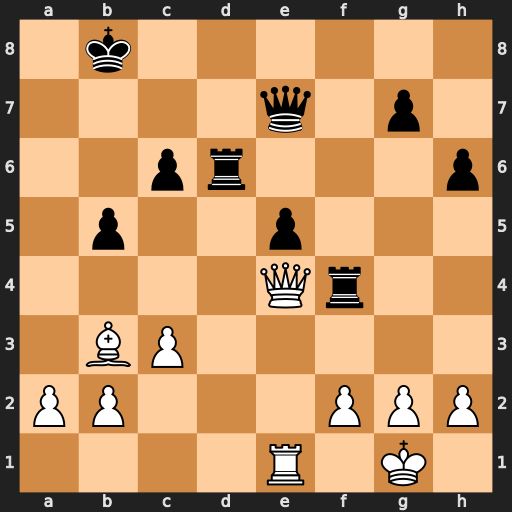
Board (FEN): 1k6/4q1p1/2pr3p/1p2p3/4Qr2/1BP5/PP3PPP/4R1K1
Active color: w
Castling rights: -
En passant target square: -
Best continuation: Qxf4 exf4 Rxe7